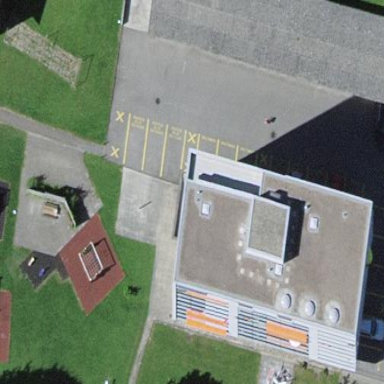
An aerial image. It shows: Parking area with surface.